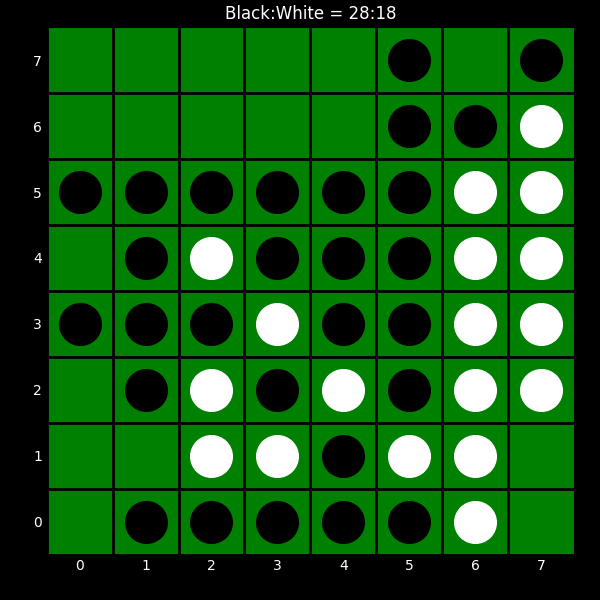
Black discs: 28
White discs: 18